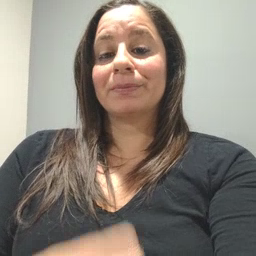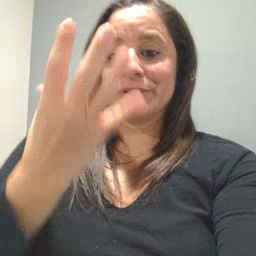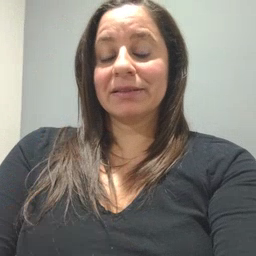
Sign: many